Aerial crown-view tile of a tropical tree (Barro Colorado Island, Panama), acquired 20241014:
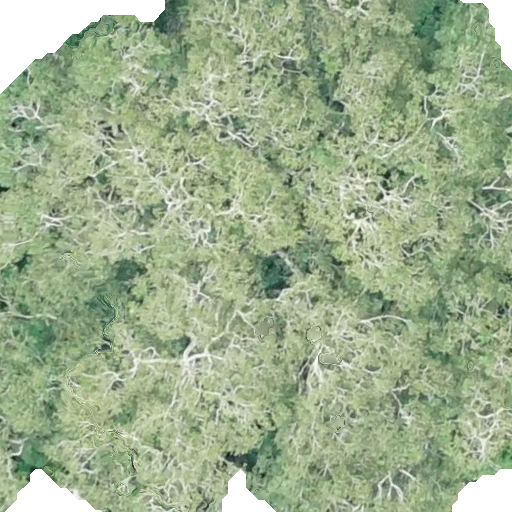
Species: Dipteryx oleifera
GBIF accepted scientific name: Dipteryx oleifera
Crown area: 510.678 m²